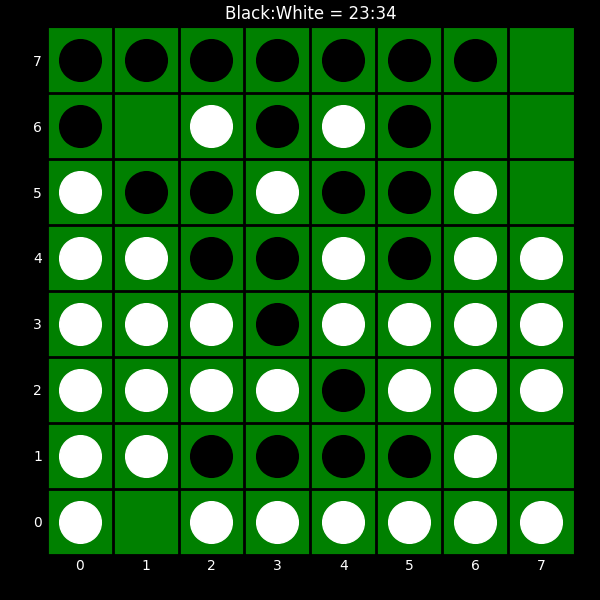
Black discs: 23
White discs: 34